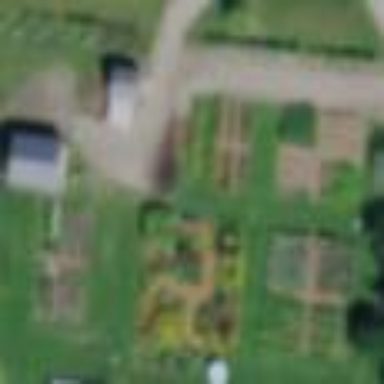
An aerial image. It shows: Garden area designated for leisure land.